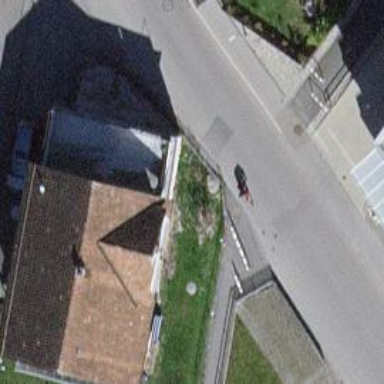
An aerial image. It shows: Double cycle barrier.